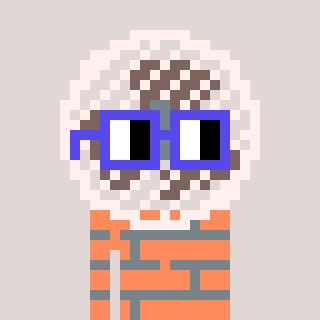
a pixel art character with square blue glasses, a fan-shaped head and a peachy-colored body on a warm background